Question: Maybe it's a useless question, but I'm trying to make a "for loop" with labelRow, but it don't do what I want.
I want the same things as the example project of Eureka with SegmentedRow, but in segment I want to do a loop for rows.
Can someone guide me?
This is what I tried in view did load:
'''
self.form = Section()
<<< SegmentedRow<String>("segments"){
$0.options = ["Passees", "En cours", "Futures"]
$0.value = "En cours"
}
+++ Section(){
$0.tag = "past_s"
$0.hidden = "$segments != 'Passees'" // .Predicate(NSPredicate(format: "$segments != 'Sport'"))
}
for it in self.past {
self.form.last! <<< TextRow() { row in
row.title = "Which is your favourite soccer player?"
}
}
self.form +++= Section(){
$0.tag = "waiting_s"
$0.hidden = "$segments != 'En cours'"
}
for it in self.waiting {
self.form.last! <<< TextRow() { row in
row.title = "Which is your favourite soccer player?"
}
}
self.form +++= Section(){
$0.tag = "futur_s"
$0.hidden = "$segments != 'Futures'"
}
for it in self.future {
self.form.last! <<< TextRow() { row in
row.title = "Which is your favourite soccer player?"
}
}
'''
and thats what i'm waiting :)
'''
self.form = Section()
<<< SegmentedRow<String>("segments"){
$0.options = ["Passees", "En cours", "Futures"]
$0.value = "En cours"
}
+++ Section(){
$0.tag = "past_s"
$0.hidden = "$segments != 'Passees'" // .Predicate(NSPredicate(format: "$segments != 'Sport'"))
}
<<< LabelRow() { row in
row.title = "1"
}
<<< LabelRow() { row in
row.title = "temp"
}
+++ Section(){
$0.tag = "waiting_s"
$0.hidden = "$segments != 'En cours'"
}
<<< LabelRow() { row in
row.title = "2"
}
<<< LabelRow() { row in
row.title = "temp"
}
+++ Section(){
$0.tag = "futur_s"
$0.hidden = "$segments != 'Futures'"
}
<<< LabelRow() { row in
row.title = "3"
}
<<< LabelRow() { row in
row.title = "temp"
}
'''
I've tried that too (and a lot of others ways):
'''
form +++ Section()
form.last! <<< SegmentedRow<String>("segments"){
$0.options = ["Passees", "En cours", "Futures"]
$0.value = "En cours"
}
form +++= Section(){
$0.tag = "past_s"
$0.hidden = "$segments != 'Passees'"
}
for past in self.past {
form.last! <<< LabelRow() { row in
row.title = "1"
}
}
'''
and try this too :
'''
form = Section()
<<< SegmentedRow<String>("segments"){
$0.options = ["Passees", "En cours", "Futures"]
$0.value = "En cours"
}
form +++ self.pastSection!
form +++ self.waitingSection!
form +++ self.futurSection!
self.pastSection = Section("past_s") {
$0.tag = "past_s"
$0.hidden = "$segments != 'Passees'"
}
self.waitingSection = Section("waiting_s") {
$0.tag = "waiting_s"
$0.hidden = "$segments != 'En cours'"
}
self.futurSection = Section("futur_s") {
$0.tag = "futur_s"
$0.hidden = "$segments != 'Futures'"
}
for past in self.past {
self.pastSection!
<<< LabelRow() {
$0.title = "test"
}
}
for waiting in self.waiting {
self.waitingSection!
<<< LabelRow() {
$0.title = "test"
}
}
for futur in self.future {
self.futurSection!
<<< LabelRow() {
$0.title = "test"
}
}
form +++ self.pastSection!
form +++ self.waitingSection!
form +++ self.futurSection!
'''
But I got an error like this:

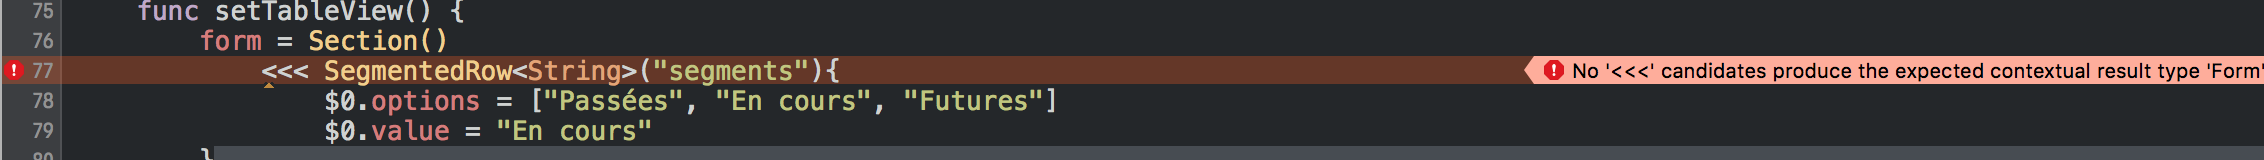
Answer: Finally I found the answer!
'''
form.delegate = nil
form.removeAll()
form +++= Section("DuplicateCounter") { row in row.tag = "DuplicateCounter" }
<<< SegmentedRow<String>("segments"){
$0.options = ["Passees", "En cours", "Futures"]
$0.value = "En cours"
}
self.pastSection = Section("past_s") {
$0.tag = "past_s"
$0.hidden = "$segments != 'Passees'"
}
self.waitingSection = Section("waiting_s") {
$0.tag = "waiting_s"
$0.hidden = "$segments != 'En cours'"
}
self.futurSection = Section("futur_s") {
$0.tag = "futur_s"
$0.hidden = "$segments != 'Futures'"
}
form +++ self.pastSection!
form +++ self.waitingSection!
form +++ self.futurSection!
for past in self.past {
self.pastSection!
<<< LabelRow("\(past.id)") {
$0.title = "test"
}
}
for waiting in self.waiting {
self.waitingSection!
<<< LabelRow("\(waiting.id)") {
$0.title = "test"
}
}
for futur in self.future {
self.futurSection!
<<< LabelRow("\(futur.id)") {
$0.title = "test"
}
}
'''